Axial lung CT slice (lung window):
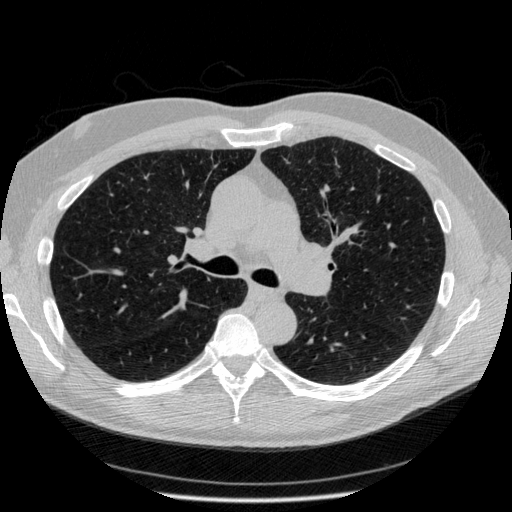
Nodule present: no